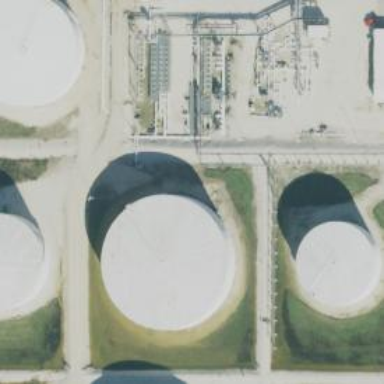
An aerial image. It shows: Storage tank building.